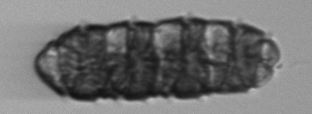
Label: Margalefidinium